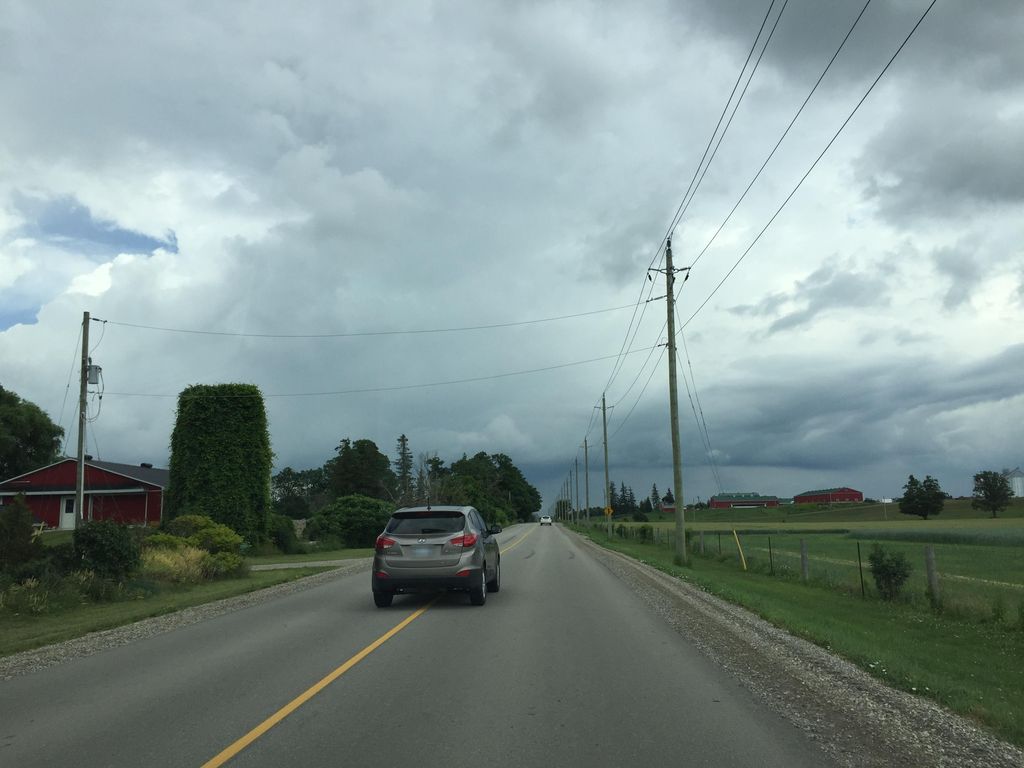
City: kitchener-waterloo